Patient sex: M
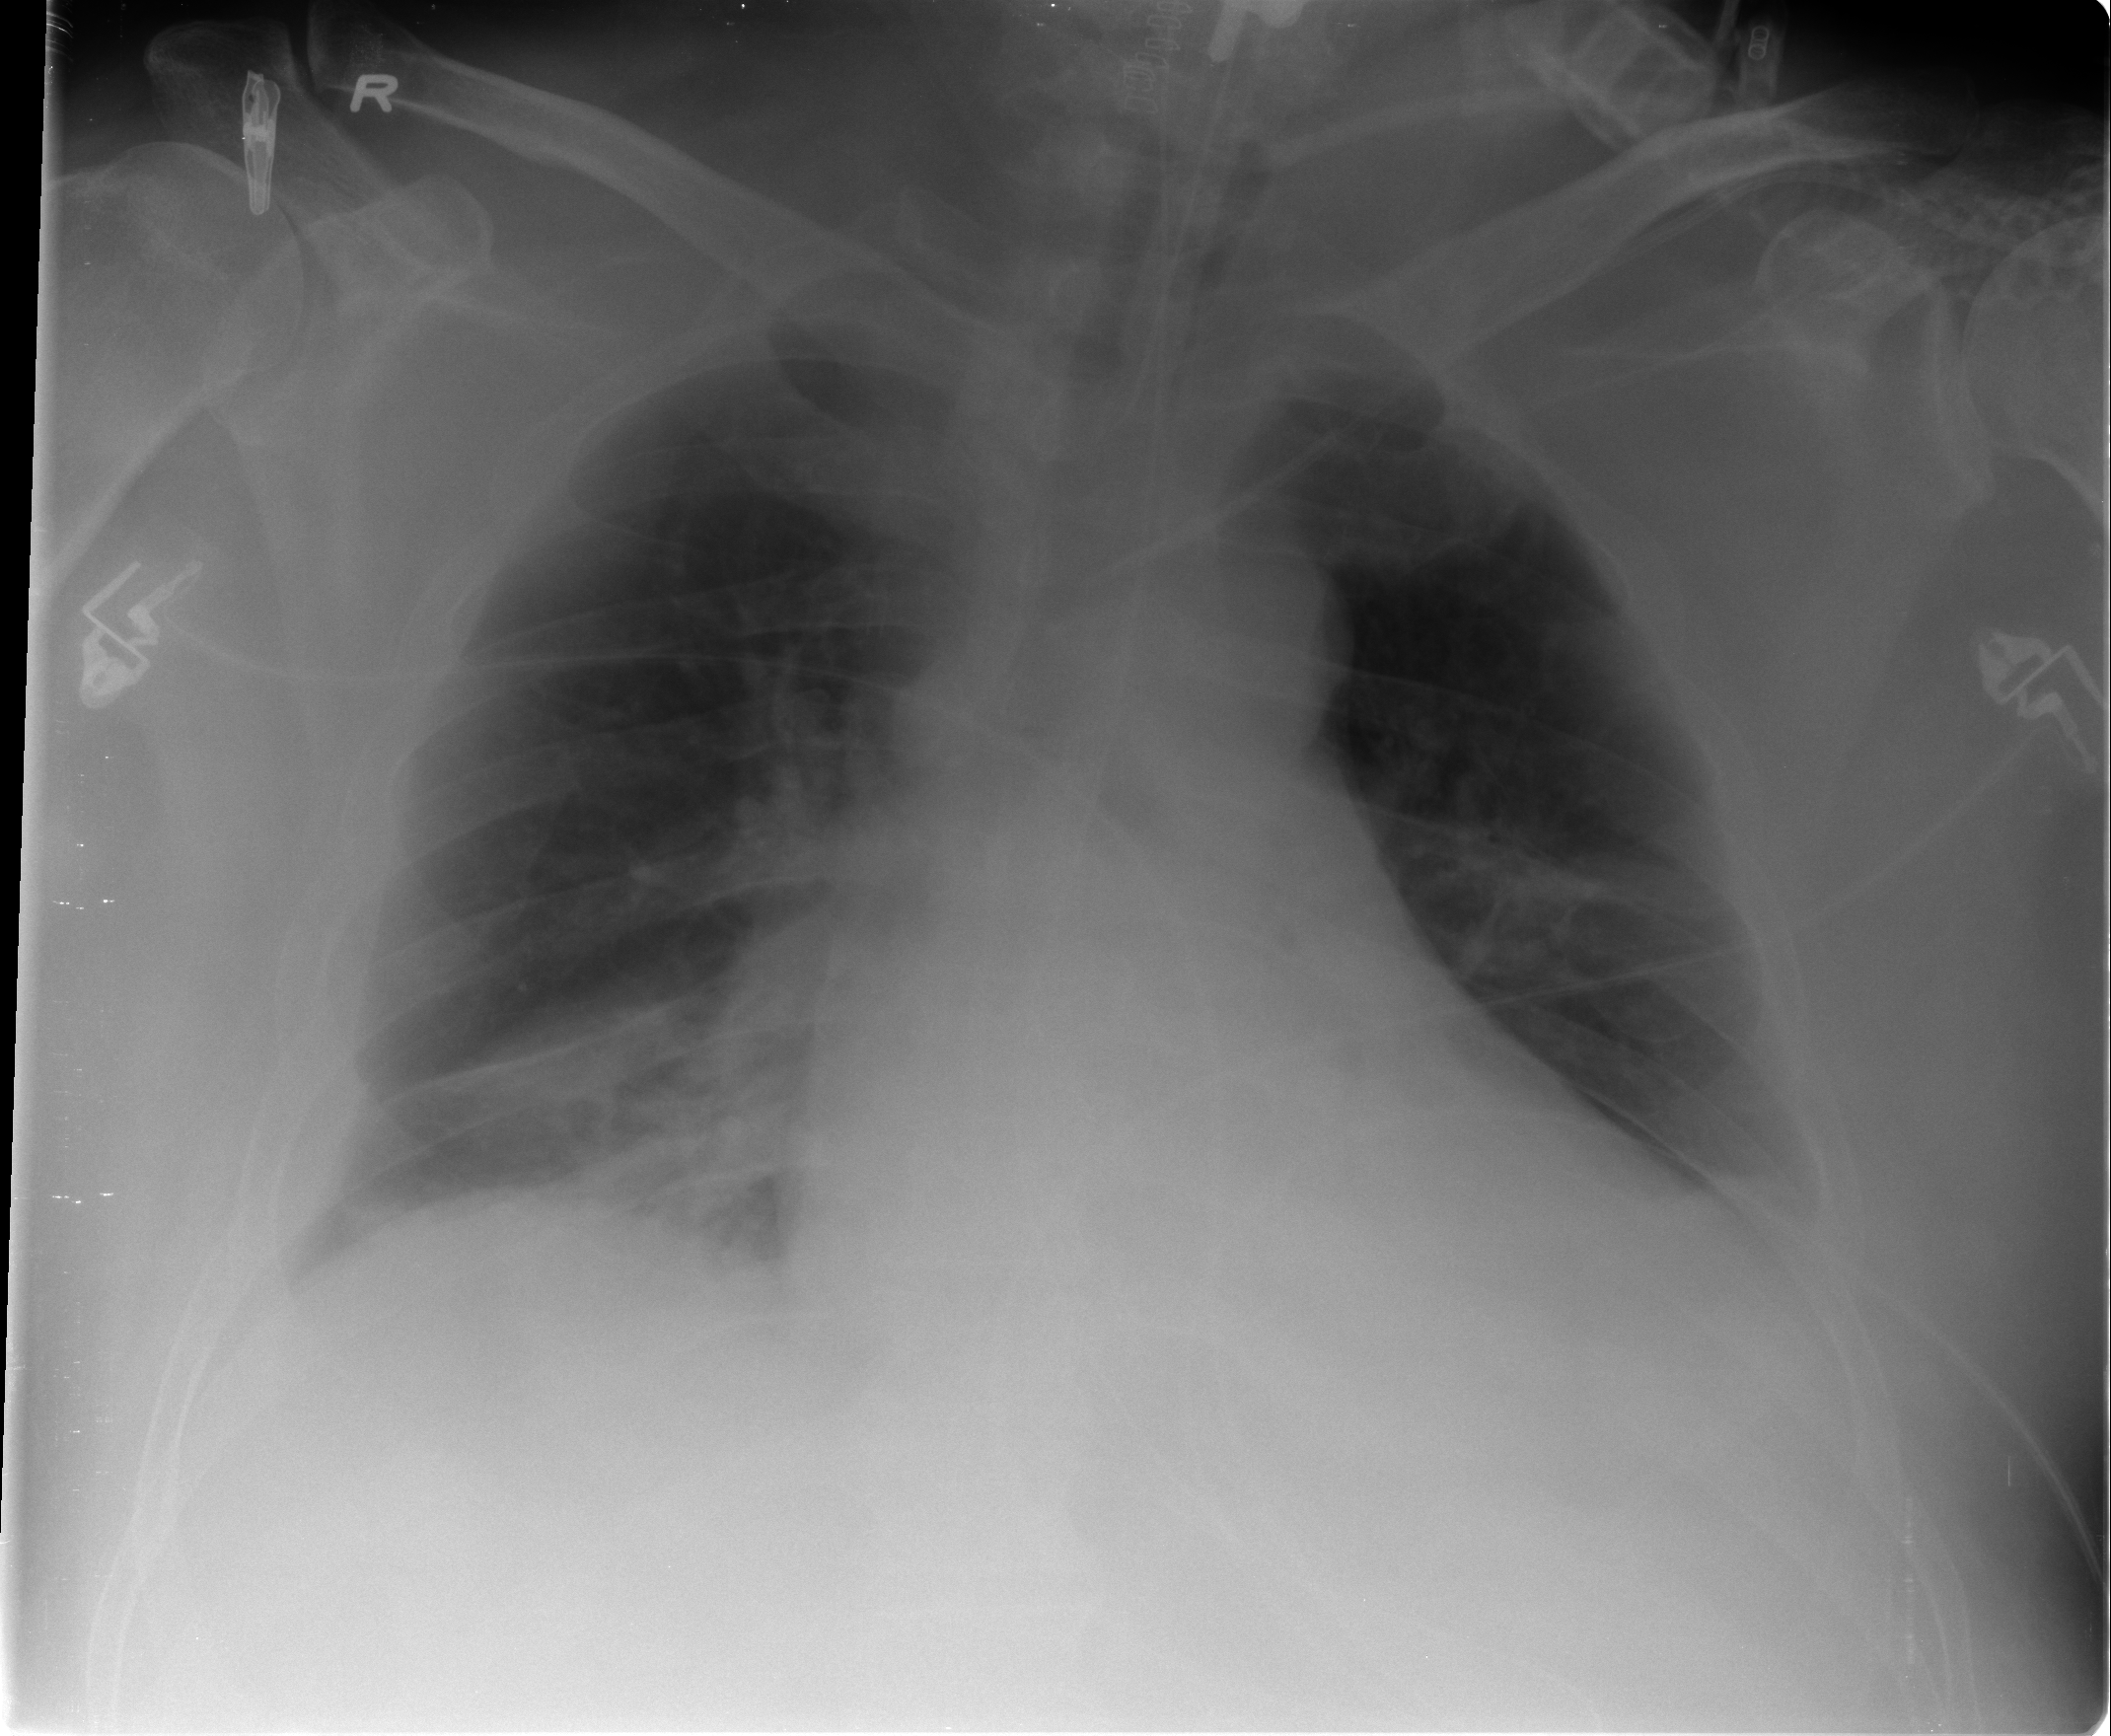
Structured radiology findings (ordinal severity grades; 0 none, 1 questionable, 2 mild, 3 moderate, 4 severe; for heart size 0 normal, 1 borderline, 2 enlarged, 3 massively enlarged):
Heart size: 2
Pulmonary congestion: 0
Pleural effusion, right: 2
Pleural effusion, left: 1
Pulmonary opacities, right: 1
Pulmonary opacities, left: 0
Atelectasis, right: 2
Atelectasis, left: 2